Aerial crown-view tile of a tropical tree (Barro Colorado Island, Panama), acquired 20250414:
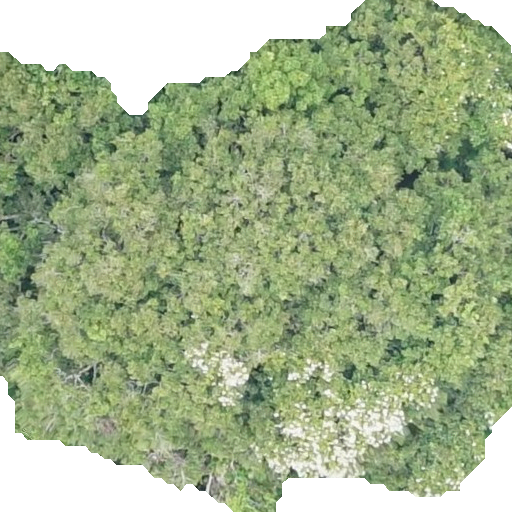
Species: Prioria copaifera
GBIF accepted scientific name: Prioria copaifera
Crown area: 364.18 m²